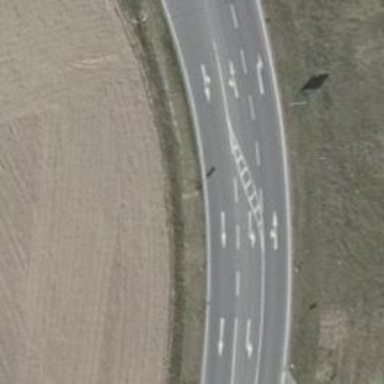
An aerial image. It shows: Primary road with asphalt surface.